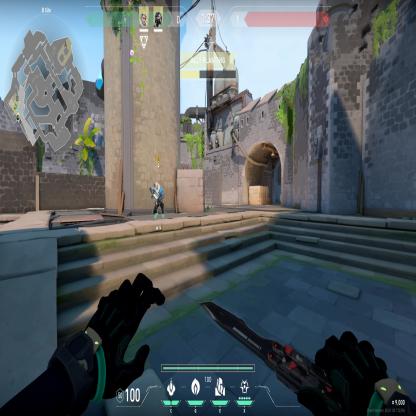
Label: teammate